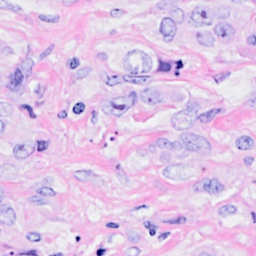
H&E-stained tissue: Breast